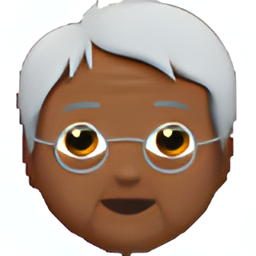
Name: older adult
Emoji: 🧓🏾
Group: People & Body
Sub-group: person